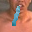
Label: 1